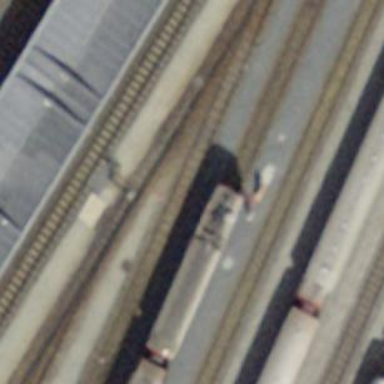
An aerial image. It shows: Narrow-gauge railway with electrified tracks using contact line. Located in service yard with one track.